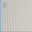
Piece: xx